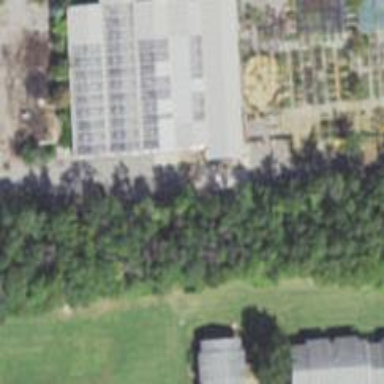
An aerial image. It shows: Building that serves as garden center.